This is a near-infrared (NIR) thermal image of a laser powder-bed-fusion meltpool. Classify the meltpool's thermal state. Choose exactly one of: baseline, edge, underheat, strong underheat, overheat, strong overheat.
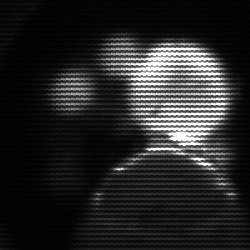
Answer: baseline